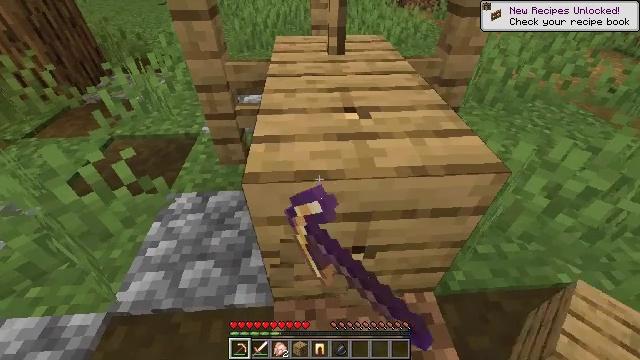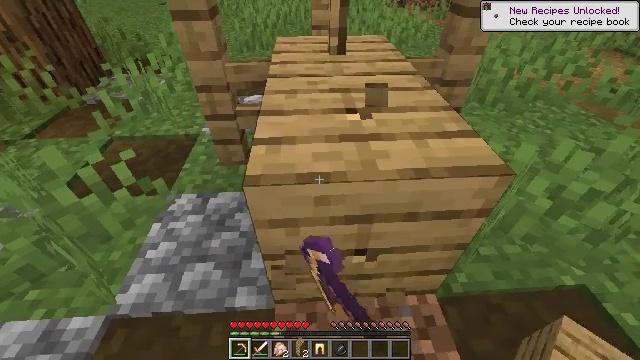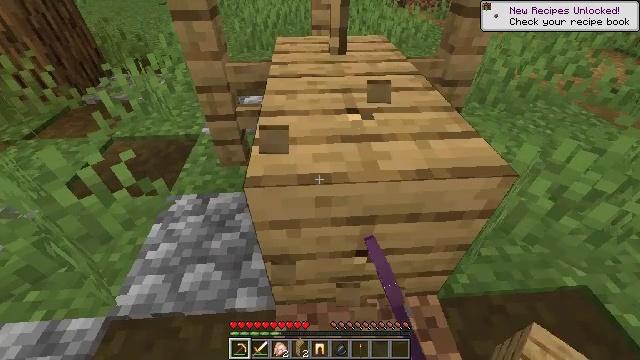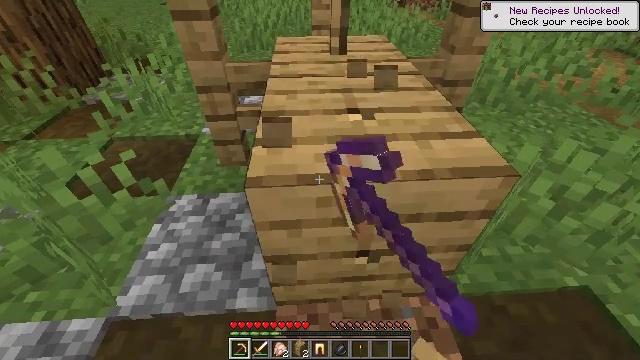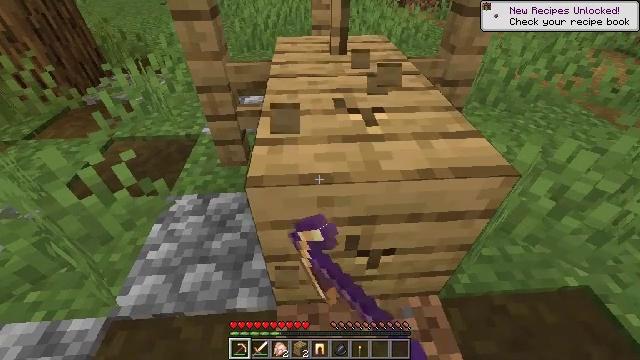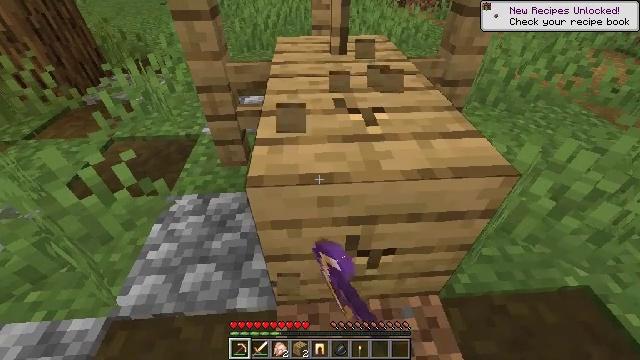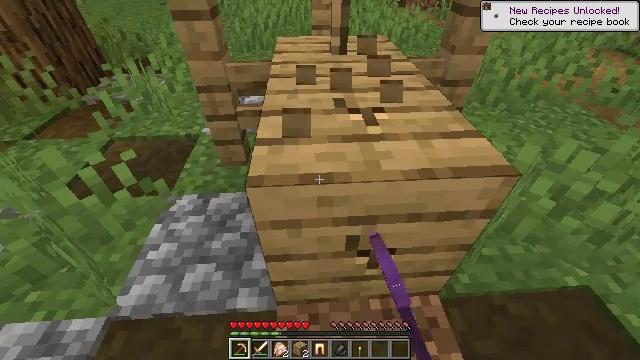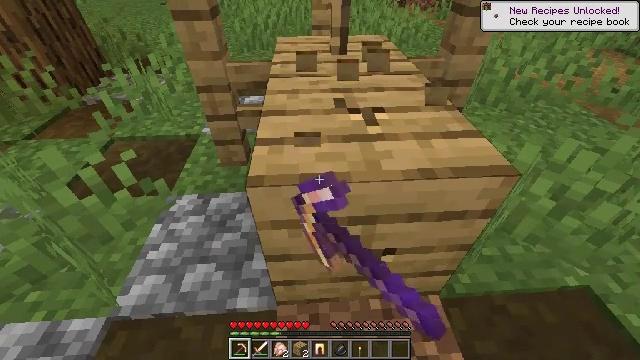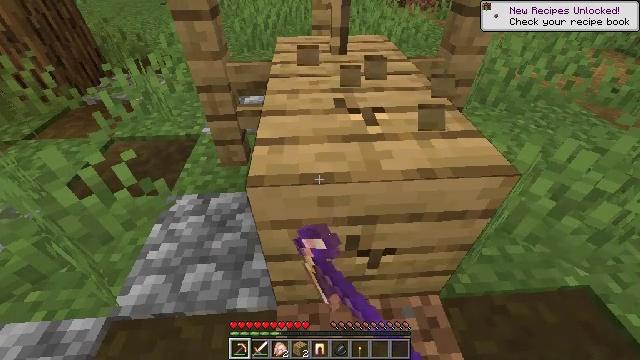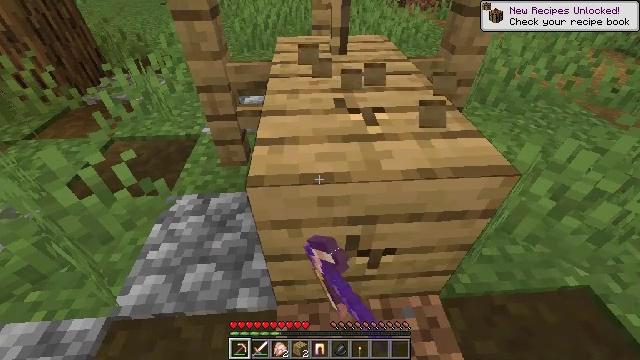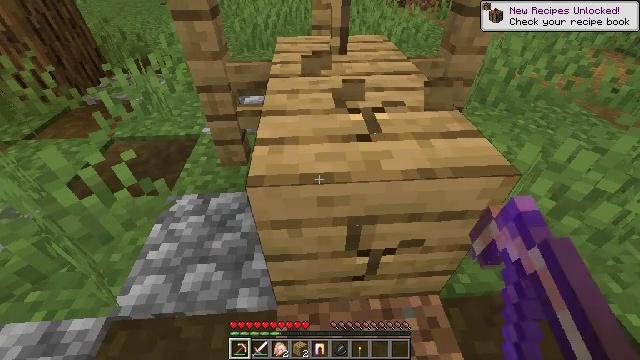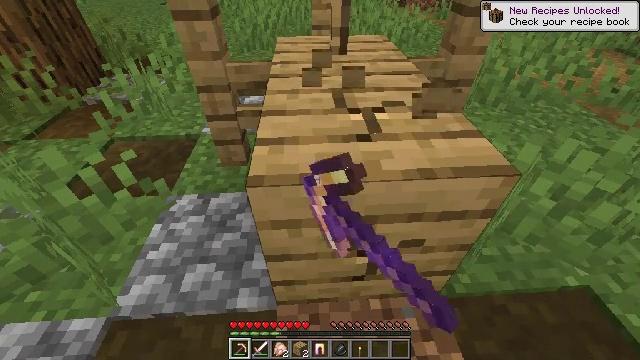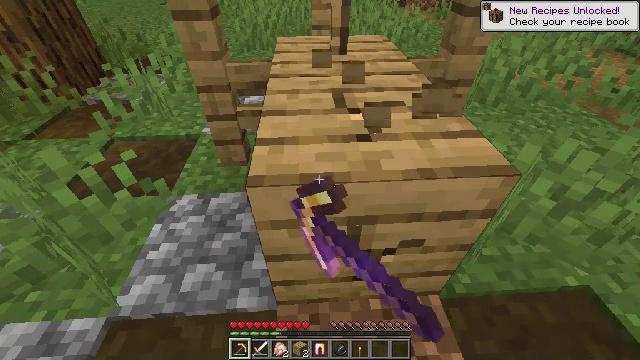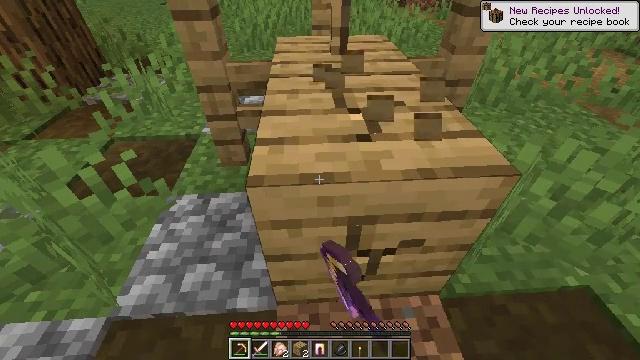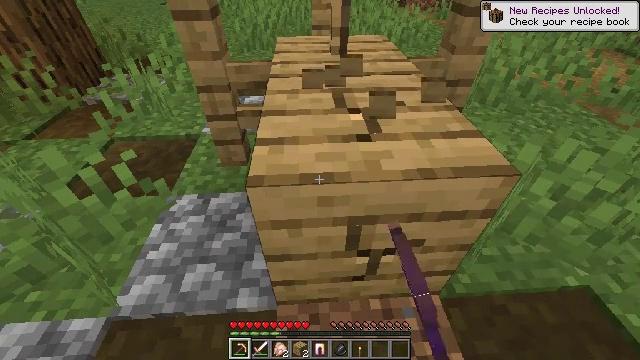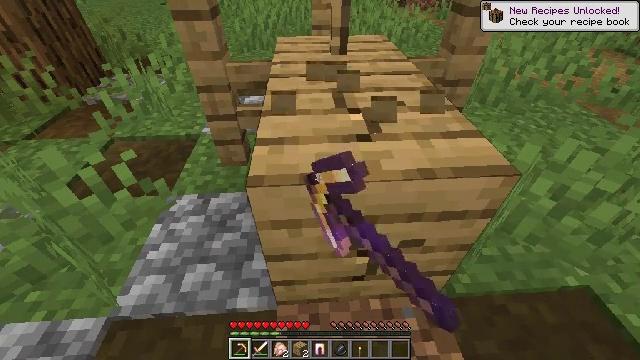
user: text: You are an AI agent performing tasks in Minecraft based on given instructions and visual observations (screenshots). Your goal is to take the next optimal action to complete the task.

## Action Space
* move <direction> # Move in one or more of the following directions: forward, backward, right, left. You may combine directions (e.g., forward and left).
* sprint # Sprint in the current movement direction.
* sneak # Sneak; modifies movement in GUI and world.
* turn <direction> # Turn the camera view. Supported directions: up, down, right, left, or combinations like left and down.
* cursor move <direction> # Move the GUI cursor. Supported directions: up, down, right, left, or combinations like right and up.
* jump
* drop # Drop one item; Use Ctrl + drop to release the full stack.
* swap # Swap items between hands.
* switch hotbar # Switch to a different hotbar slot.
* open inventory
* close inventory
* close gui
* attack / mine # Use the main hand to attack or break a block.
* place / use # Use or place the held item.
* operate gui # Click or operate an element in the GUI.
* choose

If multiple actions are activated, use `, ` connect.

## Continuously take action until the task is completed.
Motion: motion action
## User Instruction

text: Collect the oak planks from the structure.
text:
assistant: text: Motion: attack / mine
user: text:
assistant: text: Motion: attack / mine
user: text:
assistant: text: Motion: attack / mine
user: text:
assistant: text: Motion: attack / mine
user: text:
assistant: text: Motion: attack / mine
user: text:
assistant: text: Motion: attack / mine
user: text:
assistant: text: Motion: attack / mine
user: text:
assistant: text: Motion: attack / mine
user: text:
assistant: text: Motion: attack / mine
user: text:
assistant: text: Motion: attack / mine
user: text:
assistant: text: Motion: attack / mine
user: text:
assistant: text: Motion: attack / mine
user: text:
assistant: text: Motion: attack / mine
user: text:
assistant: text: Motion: attack / mine
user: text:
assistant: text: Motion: attack / mine
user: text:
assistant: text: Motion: attack / mine
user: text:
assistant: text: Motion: attack / mine
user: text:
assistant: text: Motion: attack / mine
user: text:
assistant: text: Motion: attack / mine
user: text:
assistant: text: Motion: attack / mine
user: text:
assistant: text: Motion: attack / mine
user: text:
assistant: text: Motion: attack / mine
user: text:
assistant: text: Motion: attack / mine
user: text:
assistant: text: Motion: attack / mine
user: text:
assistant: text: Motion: attack / mine
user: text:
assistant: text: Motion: attack / mine
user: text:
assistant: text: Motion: attack / mine
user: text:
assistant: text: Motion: attack / mine
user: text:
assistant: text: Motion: attack / mine
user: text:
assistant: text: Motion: attack / mine